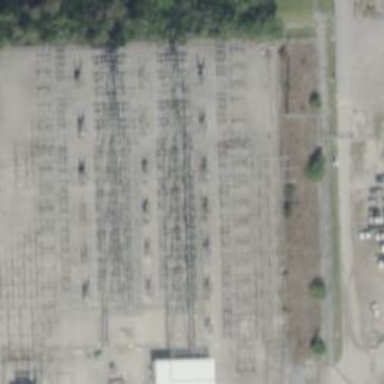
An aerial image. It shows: Switch for power supply.